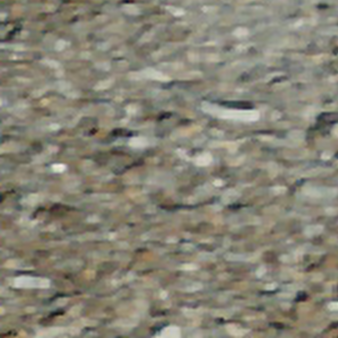
Label: other